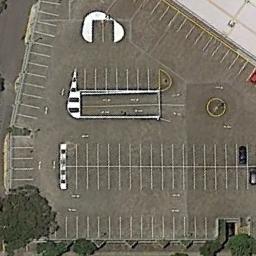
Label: parking_lot